Question: First, the facts:
When I navigate to localhost:3000/engage I get the following error:
'''
ActionController::RoutingError at /
No route matches {:controller=>"engage/home"}
'''

Here's my routes.rb file:
'''
Kt::Application.routes.draw do
#resources :authentications
resources :paths
mount Engage::Engine => '/engage', :as => 'engage'
resources :comments do
member {post :forresource}
end
resources :resources do
member { post :vote }
collection {get :search}
end
devise_for :users
resources :userResourceView
resources :learningPaths
get "home/index"
devise_scope :user do
get "/login" => "devise/sessions#new"
end
devise_for :user, :path => '', :path_names => {:sign_up => "register" }
match '/user_profile', :to =>'users#index'
get 'tags/:tag', to: 'resources#index', as: :tag
match '/auth/:provider/callback' => 'authentications#create'
match '/auth/:provider/failure', :to => 'authentications#failure'
#match '/auth/:provider/callback?error_reason...', :to => 'profiles#failure'
match '/resources', to: 'resources#create', :via => :post
match 'contact' => 'contact#new', :as => 'contact', :via => :get
match 'contact' => 'contact#create', :as => 'contact', :via => :post
match '/forums' => 'forums#index'
root to: 'home#index', :as => :home
'''
When I run rake routes I get the following:
'''
155-99-191-20:KnowledgeThief dainewinters$ rake routes
paths GET /paths(.:format) paths#index
POST /paths(.:format) paths#create
new_path GET /paths/new(.:format) paths#new
edit_path GET /paths/:id/edit(.:format) paths#edit
path GET /paths/:id(.:format) paths#show
PUT /paths/:id(.:format) paths#update
DELETE /paths/:id(.:format) paths#destroy
engage /engage Engage::Engine
forresource_comment POST /comments/:id/forresource(.:format) comments#forresource
comments GET /comments(.:format) comments#index
POST /comments(.:format) comments#create
new_comment GET /comments/new(.:format) comments#new
edit_comment GET /comments/:id/edit(.:format) comments#edit
comment GET /comments/:id(.:format) comments#show
PUT /comments/:id(.:format) comments#update
DELETE /comments/:id(.:format) comments#destroy
vote_resource POST /resources/:id/vote(.:format) resources#vote
search_resources GET /resources/search(.:format) resources#search
resources GET /resources(.:format) resources#index
POST /resources(.:format) resources#create
new_resource GET /resources/new(.:format) resources#new
edit_resource GET /resources/:id/edit(.:format) resources#edit
resource GET /resources/:id(.:format) resources#show
PUT /resources/:id(.:format) resources#update
DELETE /resources/:id(.:format) resources#destroy
new_user_session GET /users/sign_in(.:format) devise/sessions#new
user_session POST /users/sign_in(.:format) devise/sessions#create
destroy_user_session DELETE /users/sign_out(.:format) devise/sessions#destroy
user_password POST /users/password(.:format) devise/passwords#create
new_user_password GET /users/password/new(.:format) devise/passwords#new
edit_user_password GET /users/password/edit(.:format) devise/passwords#edit
PUT /users/password(.:format) devise/passwords#update
cancel_user_registration GET /users/cancel(.:format) devise/registrations#cancel
user_registration POST /users(.:format) devise/registrations#create
new_user_registration GET /users/sign_up(.:format) devise/registrations#new
edit_user_registration GET /users/edit(.:format) devise/registrations#edit
PUT /users(.:format) devise/registrations#update
DELETE /users(.:format) devise/registrations#destroy
userResourceView_index GET /userResourceView(.:format) userResourceView#index
POST /userResourceView(.:format) userResourceView#create
new_userResourceView GET /userResourceView/new(.:format) userResourceView#new
edit_userResourceView GET /userResourceView/:id/edit(.:format) userResourceView#edit
userResourceView GET /userResourceView/:id(.:format) userResourceView#show
PUT /userResourceView/:id(.:format) userResourceView#update
DELETE /userResourceView/:id(.:format) userResourceView#destroy
learningPaths GET /learningPaths(.:format) learningPaths#index
POST /learningPaths(.:format) learningPaths#create
new_learningPath GET /learningPaths/new(.:format) learningPaths#new
edit_learningPath GET /learningPaths/:id/edit(.:format) learningPaths#edit
learningPath GET /learningPaths/:id(.:format) learningPaths#show
PUT /learningPaths/:id(.:format) learningPaths#update
DELETE /learningPaths/:id(.:format) learningPaths#destroy
home_index GET /home/index(.:format) home#index
login GET /login(.:format) devise/sessions#new
new_user_session GET /sign_in(.:format) devise/sessions#new
POST /sign_in(.:format) devise/sessions#create
destroy_user_session DELETE /sign_out(.:format) devise/sessions#destroy
POST /password(.:format) devise/passwords#create
GET /password/new(.:format) devise/passwords#new
GET /password/edit(.:format) devise/passwords#edit
PUT /password(.:format) devise/passwords#update
GET /cancel(.:format) devise/registrations#cancel
POST / devise/registrations#create
GET /register(.:format) devise/registrations#new
GET /edit(.:format) devise/registrations#edit
PUT / devise/registrations#update
DELETE / devise/registrations#destroy
user_profile /user_profile(.:format) users#index
tag GET /tags/:tag(.:format) resources#index
/auth/:provider/callback(.:format) authentications#create
/auth/:provider/failure(.:format) authentications#failure
POST /resources(.:format) resources#create
contact GET /contact(.:format) contact#new
contact POST /contact(.:format) contact#create
forums /forums(.:format) forums#index
home / home#index
Routes for Engage::Engine:
root / engage/topics#index
topic_comments POST /topics/:topic_id/comments(.:format) engage/comments#create
new_topic_comment GET /topics/:topic_id/comments/new(.:format) engage/comments#new
topic_comment DELETE /topics/:topic_id/comments/:id(.:format) engage/comments#destroy
topic_vote GET /topics/:topic_id/vote(.:format) engage/votes#create
POST /topics/:topic_id/vote(.:format) engage/votes#create
DELETE /topics/:topic_id/vote(.:format) engage/votes#destroy
unsubscribe_topic_following GET /topics/:topic_id/following/unsubscribe(.:format) engage/followings#destroy
topic_following GET /topics/:topic_id/following(.:format) engage/followings#create
POST /topics/:topic_id/following(.:format) engage/followings#create
DELETE /topics/:topic_id/following(.:format) engage/followings#destroy
topics GET /topics(.:format) engage/topics#index
POST /topics(.:format) engage/topics#create
new_topic GET /topics/new(.:format) engage/topics#new
edit_topic GET /topics/:id/edit(.:format) engage/topics#edit
topic GET /topics/:id(.:format) engage/topics#show
PUT /topics/:id(.:format) engage/topics#update
DELETE /topics/:id(.:format) engage/topics#destroy
set_intended_action POST /set_intended_action(.:format) engage/application#set_intended_action
user_user_profile PUT /users/:user_id/user_profile(.:format) engage/user_profiles#update
users GET /users(.:format) engage/users#index
'''
Also, the error mentions app/views/shared/_header.html.erb. Here is that file:
'''
<div id="header">
<div id="logoText">
<%= link_to "Knowledge Thief", url_for(:action=>"index", :controller=>"home") %>
</div>
<div class="signin">
<a href="#">
<div class="notifications unread">
3
</div>
</a>
<% unless current_user.nil? %>
<%= link_to "#{current_user.email}", url_for(:action=>"user") %>
<% else %>
<%= link_to "Sign In", url_for(current_user) %>
<% end %>
<%= link_to image_tag("downArrow.png", :style => "height:5px;margin-left:3px;vertical-align:middle;"), url_for(current_user) %>
</div>
</div>
'''
Steps I've taken thus far (will be updating):
1. Made sure to bundle install
2. Ran rake db:reset
3. Ran rake db:migrate
4. Asked my team what might have happened between two days ago and now. I'll be looking through the git log and such.
Now, I can see that /engage is routed to the engage, but where is this /home coming from? Shouldn't /engage just go to engage/topics#index?
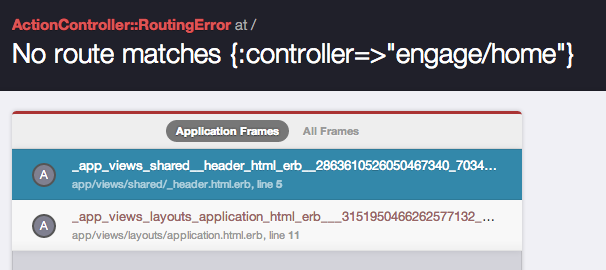
Answer: Do you have the home controller setup in your main application? The reason lies in the file where you are using the link to index action of home controller.
I guess you are using the main application's layout/template to render the engine's view. And the is also part of the template that is rendering the engine's view.
The mountable Engines in rails work in a way that if you want to access the route of main application's controller/action you need to call in on . So you can change the line to look something like:
'''
<%= link_to "Knowledge Thief", main_app.home_path %>
'''